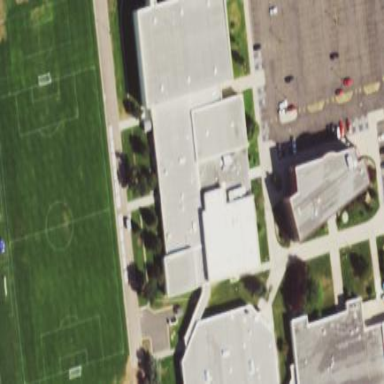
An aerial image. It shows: Sports center building.